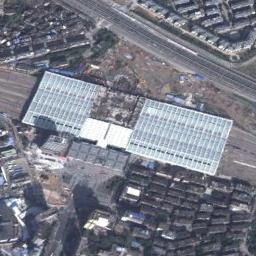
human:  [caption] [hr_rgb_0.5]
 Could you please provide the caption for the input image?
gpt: The railway station has some railways and a big building and the railway station is surrounded by lots of other buildings .

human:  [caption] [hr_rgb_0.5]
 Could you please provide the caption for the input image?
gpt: The railway station is next to some buildings .

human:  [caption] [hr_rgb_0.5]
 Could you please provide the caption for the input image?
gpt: There are many buildings of different shapes beside the railway station .

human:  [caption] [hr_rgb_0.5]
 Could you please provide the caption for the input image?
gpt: There is a big railway station in the city .

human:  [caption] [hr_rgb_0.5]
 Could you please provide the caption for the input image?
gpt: There are many black buildings beside the white railway station .